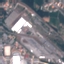
Land use / land cover: Industrial